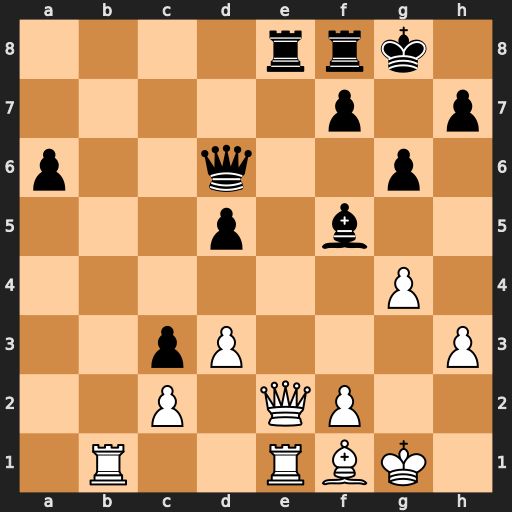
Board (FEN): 4rrk1/5p1p/p2q2p1/3p1b2/6P1/2pP3P/2P1QP2/1R2RBK1
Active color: w
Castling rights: -
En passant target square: -
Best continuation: Qxe8 Rxe8 Rxe8+ Kg7 gxf5